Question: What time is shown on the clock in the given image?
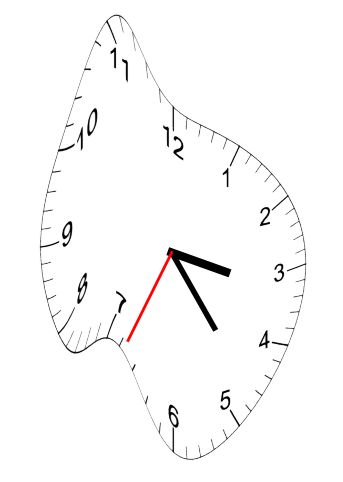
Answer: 03:23:34